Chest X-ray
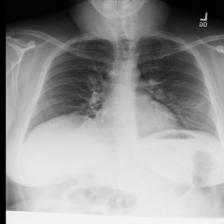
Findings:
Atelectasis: positive
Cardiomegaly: negative
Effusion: negative
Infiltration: negative
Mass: negative
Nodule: negative
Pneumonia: negative
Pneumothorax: negative
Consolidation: negative
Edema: negative
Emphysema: negative
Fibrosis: negative
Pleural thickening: negative
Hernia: negative